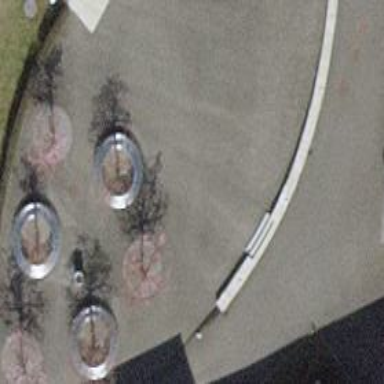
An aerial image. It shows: Bench.